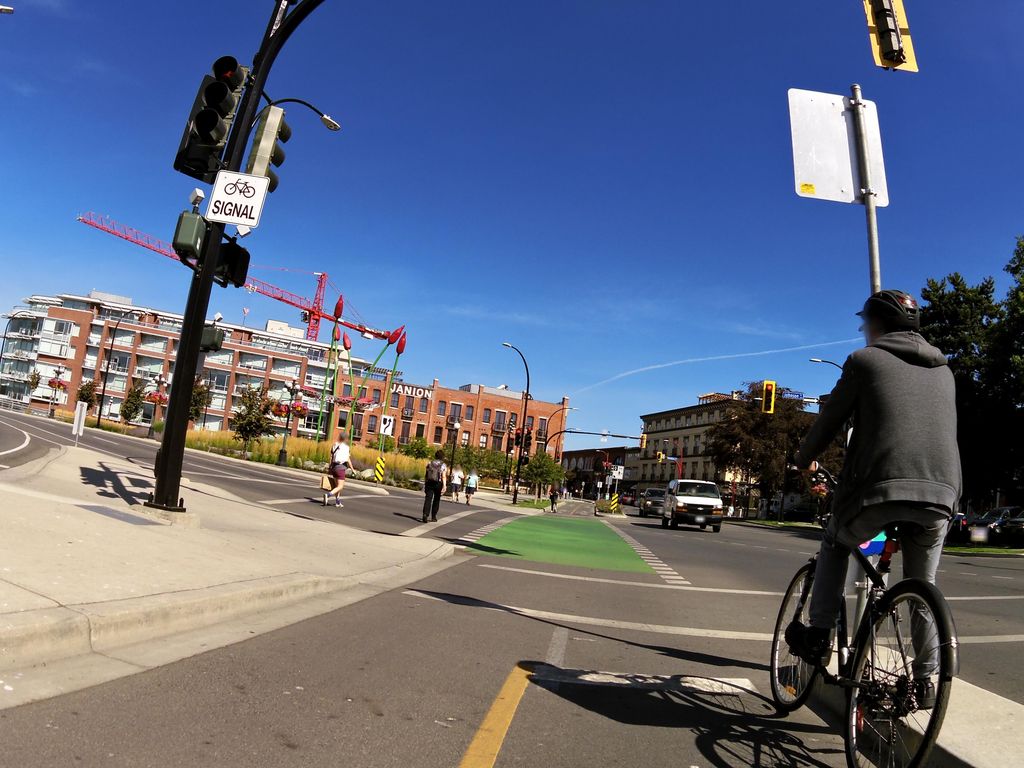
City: victoria